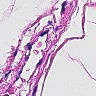
Metastatic tissue present: no